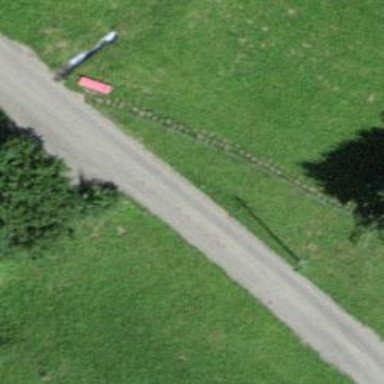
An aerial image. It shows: Bench.